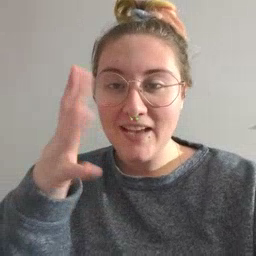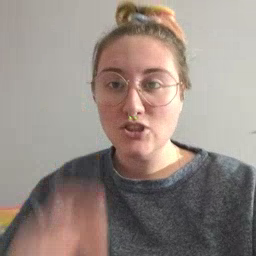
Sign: finish